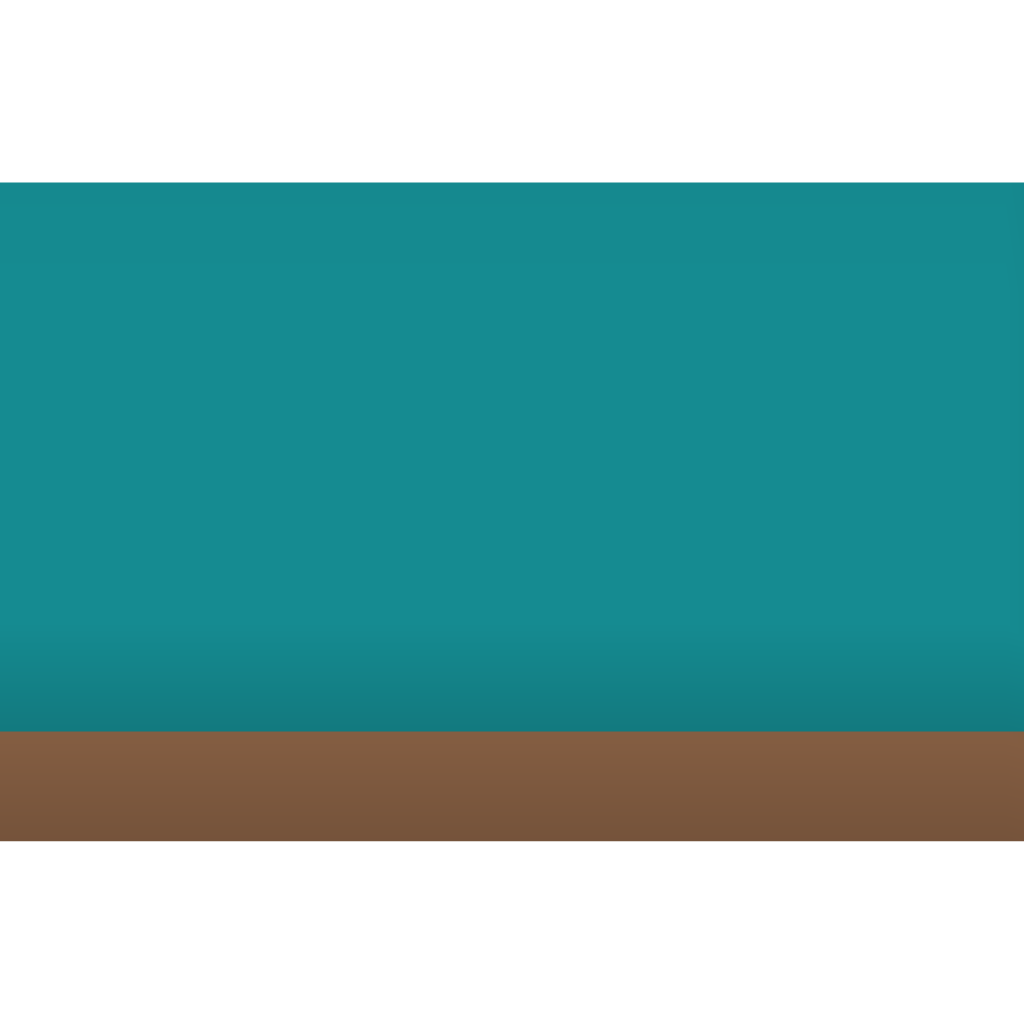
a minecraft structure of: Unturned Pharmacy